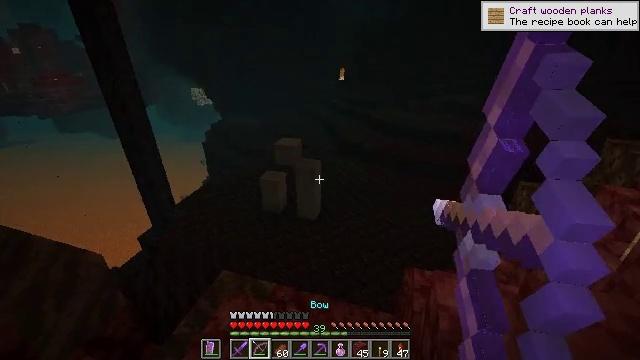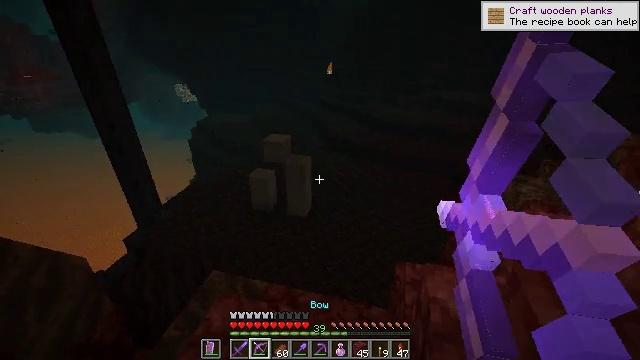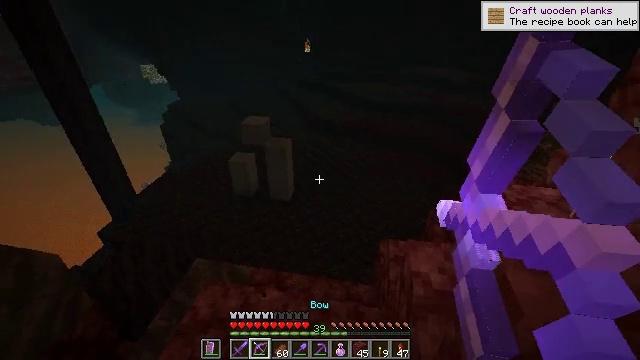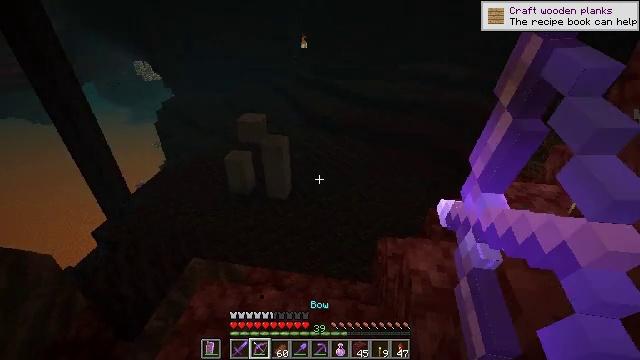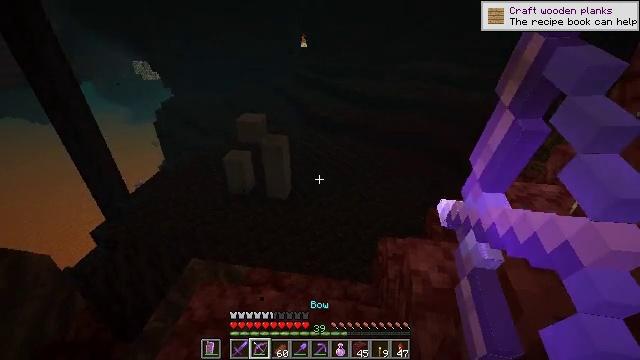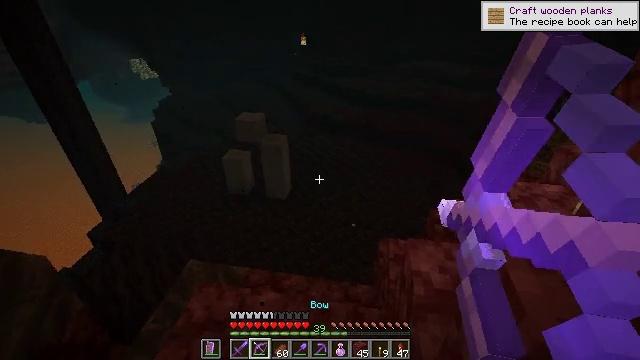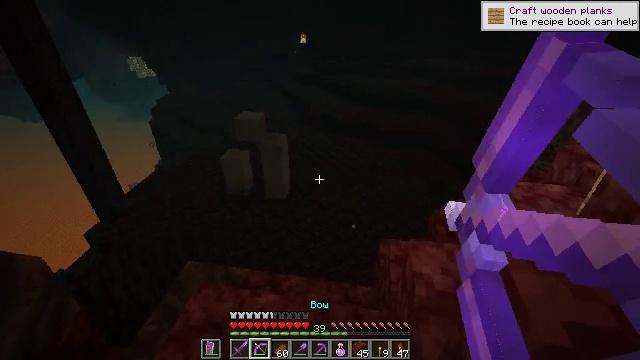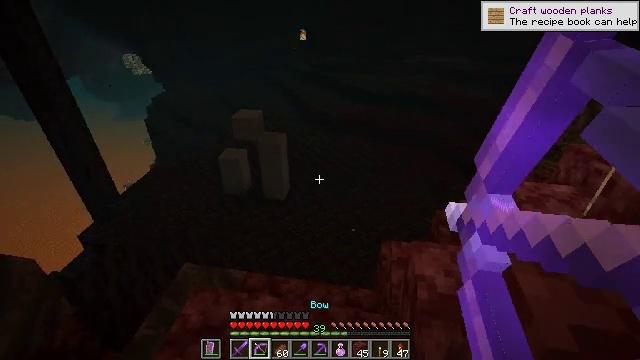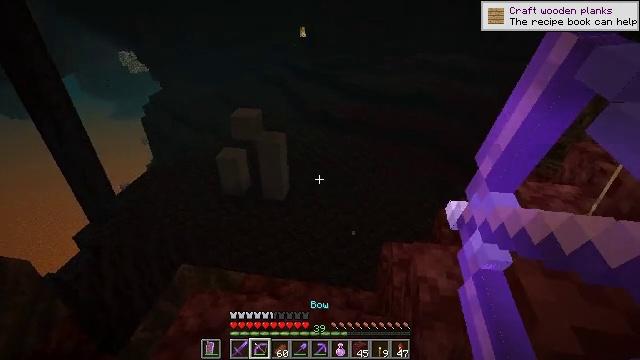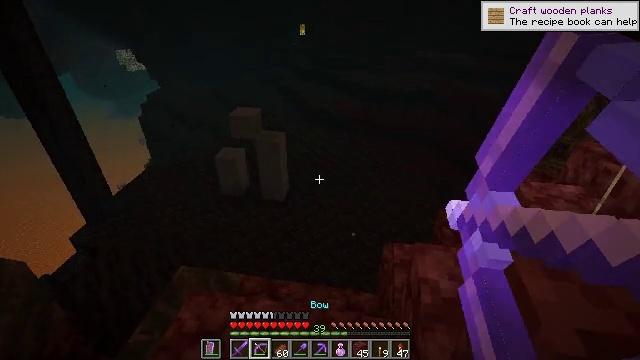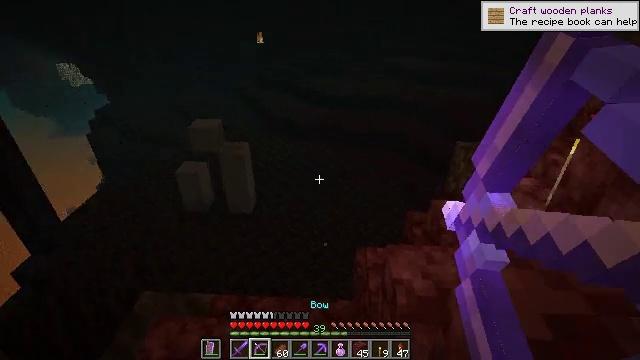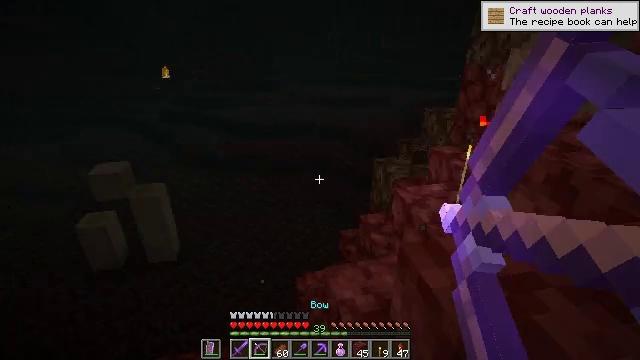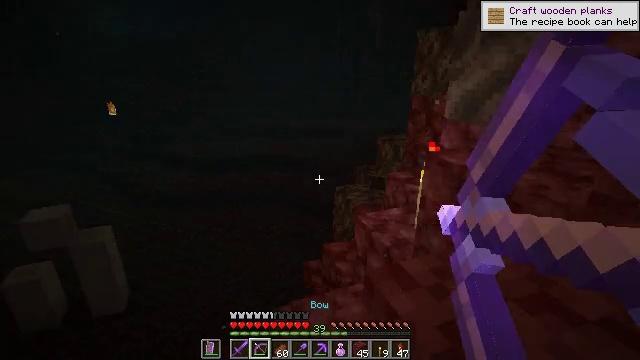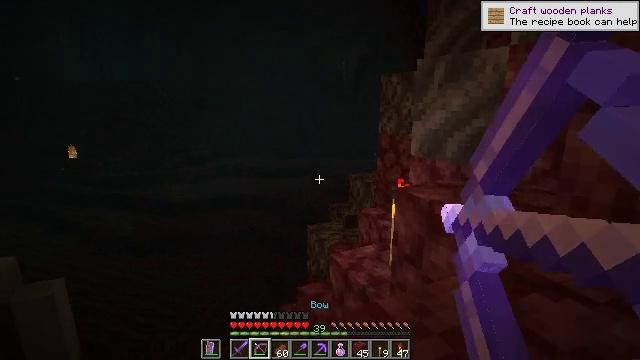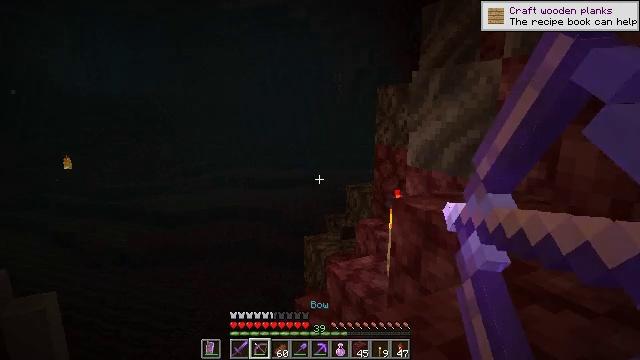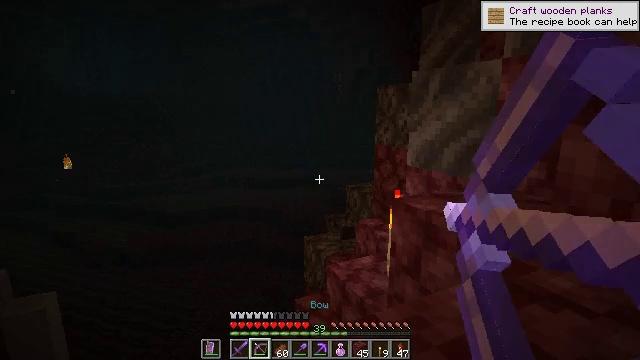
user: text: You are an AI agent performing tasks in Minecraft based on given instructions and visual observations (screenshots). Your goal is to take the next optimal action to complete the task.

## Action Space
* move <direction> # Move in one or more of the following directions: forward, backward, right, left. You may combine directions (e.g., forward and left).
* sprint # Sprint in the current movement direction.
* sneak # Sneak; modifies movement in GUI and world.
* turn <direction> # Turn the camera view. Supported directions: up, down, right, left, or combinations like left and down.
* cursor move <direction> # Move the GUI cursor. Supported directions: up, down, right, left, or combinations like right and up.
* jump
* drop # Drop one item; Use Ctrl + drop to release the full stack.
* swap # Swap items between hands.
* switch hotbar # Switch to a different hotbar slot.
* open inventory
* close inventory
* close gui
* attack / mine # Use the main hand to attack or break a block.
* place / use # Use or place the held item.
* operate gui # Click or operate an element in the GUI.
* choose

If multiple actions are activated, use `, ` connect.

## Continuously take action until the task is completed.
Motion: motion action
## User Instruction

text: Mine the soul sand in the Nether.
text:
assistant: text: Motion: turn right, use / place
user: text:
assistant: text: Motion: turn right and down, use / place
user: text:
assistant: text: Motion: use / place
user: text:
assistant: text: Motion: use / place
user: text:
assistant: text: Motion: use / place
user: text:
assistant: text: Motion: use / place
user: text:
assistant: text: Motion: use / place
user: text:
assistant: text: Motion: use / place
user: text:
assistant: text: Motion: use / place
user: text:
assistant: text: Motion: turn right and up, use / place
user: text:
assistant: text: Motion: turn right and up, use / place
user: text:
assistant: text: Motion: turn right and up, use / place
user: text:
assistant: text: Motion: turn right and up, use / place
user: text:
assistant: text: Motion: turn up, use / place
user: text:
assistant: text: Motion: use / place
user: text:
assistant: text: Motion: use / place
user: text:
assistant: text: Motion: use / place
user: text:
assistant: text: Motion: use / place
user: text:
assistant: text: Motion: use / place
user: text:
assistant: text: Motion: use / place
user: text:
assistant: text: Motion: use / place
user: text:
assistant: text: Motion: use / place
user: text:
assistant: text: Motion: use / place
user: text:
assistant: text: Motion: use / place
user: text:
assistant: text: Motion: use / place
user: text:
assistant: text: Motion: use / place
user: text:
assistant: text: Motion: use / place
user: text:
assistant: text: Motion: use / place
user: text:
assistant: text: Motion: turn up, use / place
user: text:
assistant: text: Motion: turn up, use / place